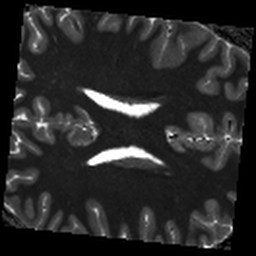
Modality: T1map
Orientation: axial
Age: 26
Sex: male